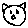
Label: cat